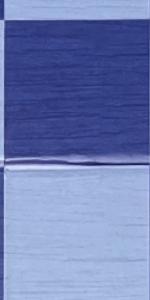
Label: Empty